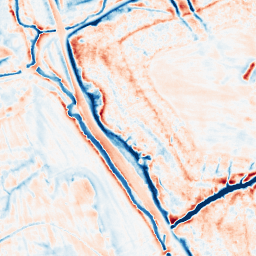
Category: multiscale
Decomposition family: dog_multiscale
Decomposition parameters: sigma_ratio: 2
n_scales: 3
base_sigma: 0.5
Upsampling method: quintic
Upsampling parameters: scale: 4
Upsampling scale: 4